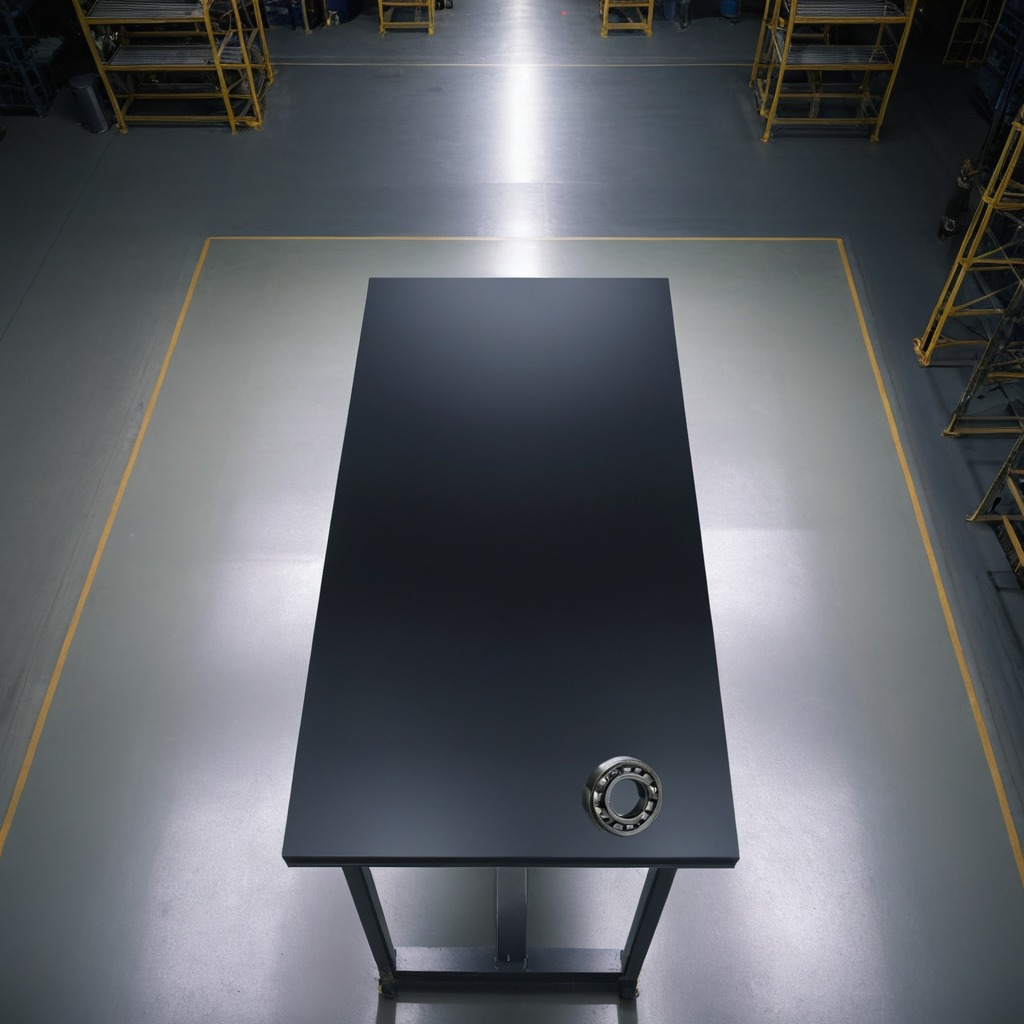
A metal ball bearing is lying on a clean empty table in a basement in the evening soft directional lighting on the tabletop realistic grain studio-quality clarity centered framing